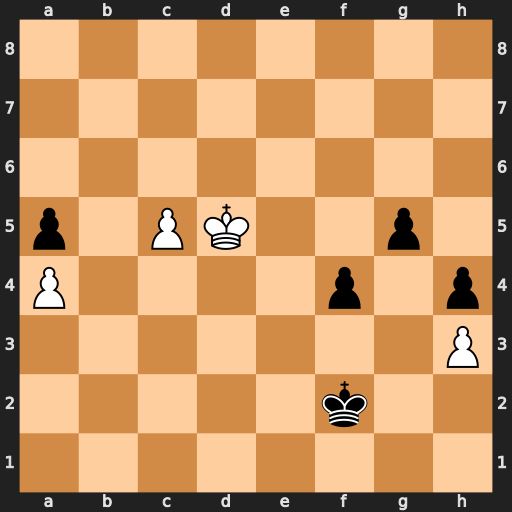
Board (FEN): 8/8/8/p1PK2p1/P4p1p/7P/5k2/8
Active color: w
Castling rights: -
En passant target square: -
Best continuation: c6 f3 c7 Kg3 c8=Q